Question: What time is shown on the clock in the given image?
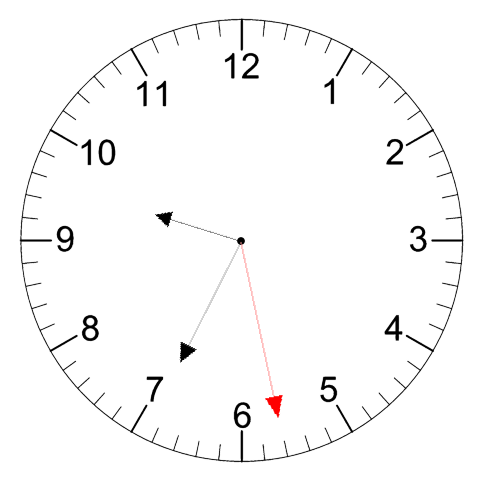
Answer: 09:34:28